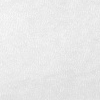
Atmospheric dust classification: dusty